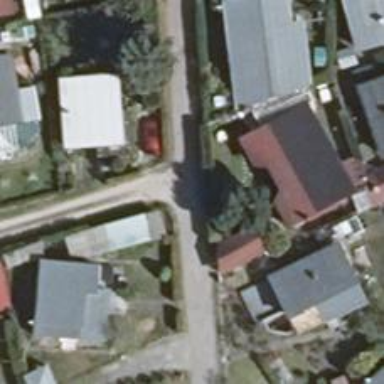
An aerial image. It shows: Residential road with sandy surface.